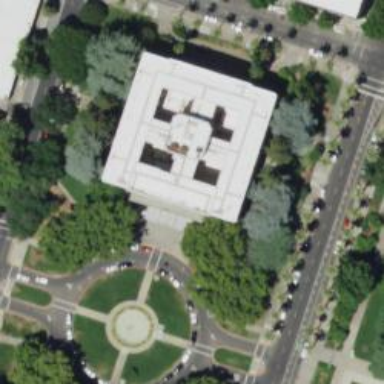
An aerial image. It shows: Government office.